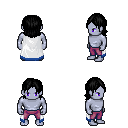
a pixel art fantasy rpg character, male body template, dark elf, purple skin, white trimmed cape, magenta pants, black long bangs hairstyle, four views (front, back, left, right), 2x2 character sprite sheet, small pixel art, hard edges, no anti-aliasing